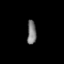
Tissue: lung
Cell type: Epithelial cells
Senescence score: 0.2135
Nuclear area (px): 210
Mean DAPI intensity: 124.095